Question: I am creating an app in which I have to create the popup like <URL> expample to select the navigation items.

I tried to see its code on <URL> for a hint but don't know what I am missing hare is my code for header bar and the list button.
'''
Ext.define('ov_app.view.HeaderBar', {
xtype : 'HeaderBar',
extend:'Ext.Toolbar',
config: {
// xtype : 'toolbar',
ui: 'plain',
docked: 'top',
cls: 'menuBar',
border:0,
defaults:{
border: 0,
},
items: [
{
iconCls: 'list',
iconMask: true,
ui: 'plain',
action: 'ShowMoreOption',
},{
xtype: 'spacer'
},{
xtype: 'container',
html: '<img src="resources/images/logo.png">'
},{
xtype: 'spacer'
},{
iconCls: 'home',
iconMask: true,
id: 'homeBtn',
ui: 'plain',
action: 'push-view'
}
]
}
});
'''
'
and code for my controller main.js to Handel the tab action on list button.
'''
Ext.define('ov_app.controller.MainController', {
extend: 'Ext.app.Controller',
config:{
control: {
'button[action=push-view]': {
tap: 'pushViewFunction'
},
'button[action=ShowMoreOption]':{
tap: 'togglMenu'
},
},
},
pushViewFunction: function() {
ov_app.container.setActiveItem(0);
},
togglMenu: function(){
console.log("hello");
}
togglMenu: function(button) {
this.getStyleBubble().showBy(button)
},
});
'''
'
when I try to click on the list button on the top the error i see in my console is this
> Uncaught TypeError: Object [object Object] has no method 'getStyleBubble'
and also I didn't see any definition for this 'getStyleBubble' function in any of the file in model, views, controller, store directories. So is it defined in any touch directories files or I am missing something.
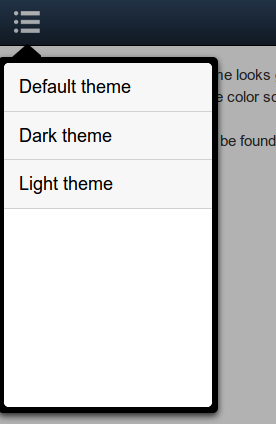
Answer: There is no getStyleBubble() function deceleration in the controllers file also not in any file if you download the whole source code zip folder I think they have not uploaded complete source code. But i found solution to my answer. I have to create a new panel and make it toggle with the click of the list button like this.
'''
togglMenu: function(button){
if(!this.overlay) {
this.overlay = Ext.Viewport.add({
xtype: 'panel',
modal: true,
hideOnMaskTap: true,
showAnimation: {
type: 'popIn',
duration: 250,
easing: 'ease-out'
},
hideAnimation: {
type: 'popOut',
duration: 250,
easing: 'ease-out'
},
height: 200,
width: 200,
//centered: true,
styleHtmlContent: true,
html: '<p>hello dummy content in the pop up box </p>',
scrollable: true
});
}
this.overlay.showBy(button);
'''
'